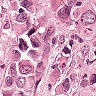
Metastatic tissue present: yes